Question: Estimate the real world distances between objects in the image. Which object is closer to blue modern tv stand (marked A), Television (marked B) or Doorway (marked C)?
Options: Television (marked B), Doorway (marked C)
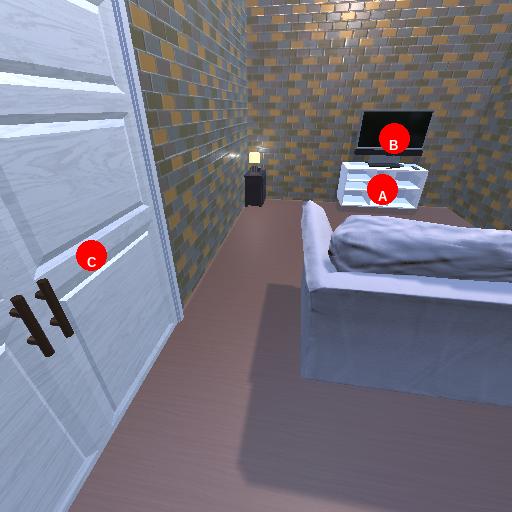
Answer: Television (marked B)